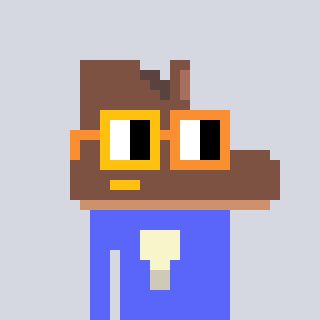
a pixel art character with square yellow and orange glasses, a boot-shaped head and a purple-colored body on a cool background